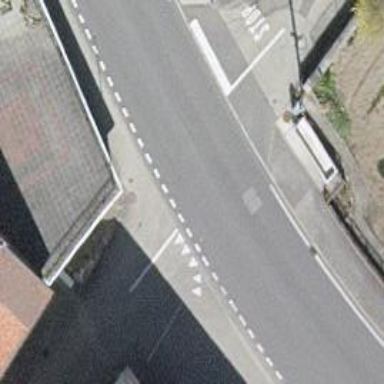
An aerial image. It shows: Residential road.